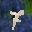
Label: 7